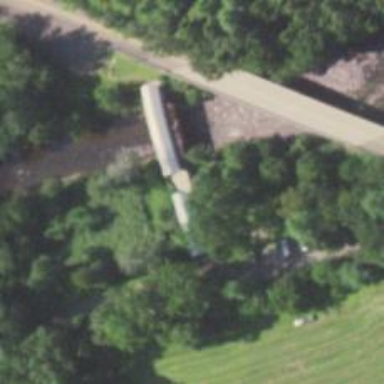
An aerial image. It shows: Footway bridge.